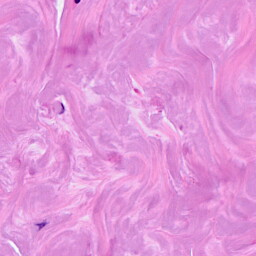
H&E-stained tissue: Breast